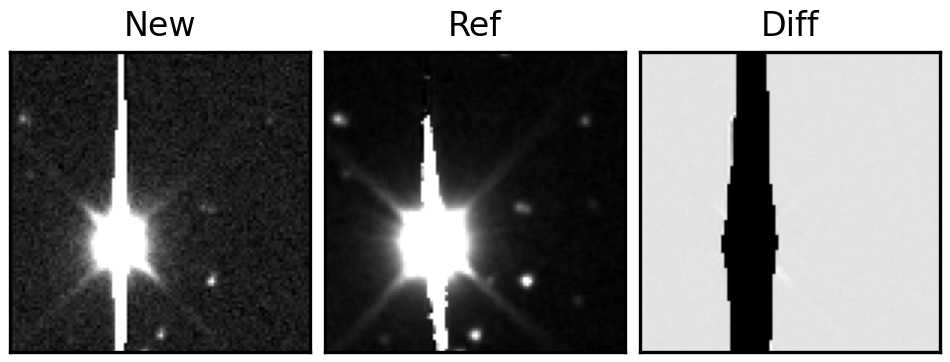
Label: bogus